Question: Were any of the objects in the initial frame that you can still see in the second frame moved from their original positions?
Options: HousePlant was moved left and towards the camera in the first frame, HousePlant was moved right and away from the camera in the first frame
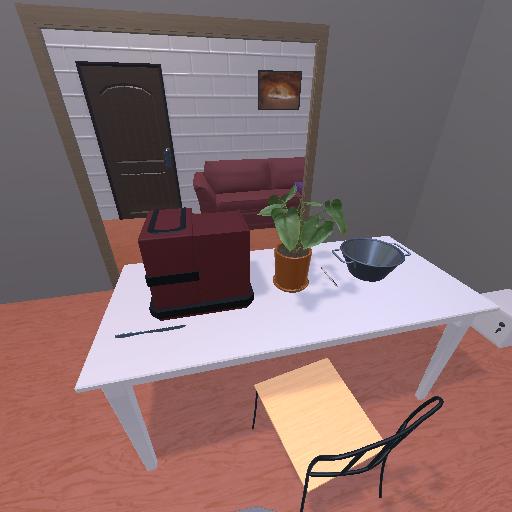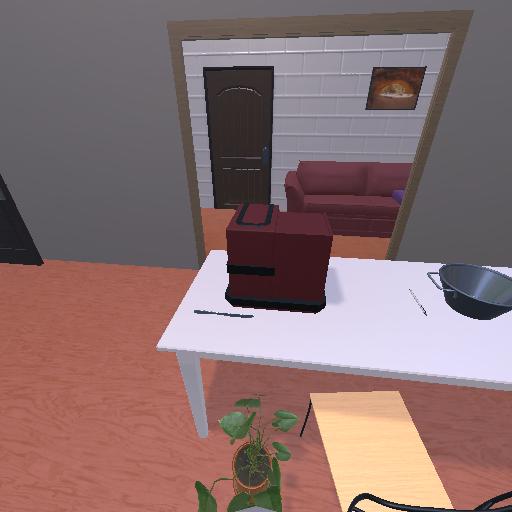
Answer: HousePlant was moved left and towards the camera in the first frame